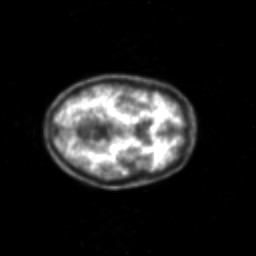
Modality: PET
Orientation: axial
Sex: female
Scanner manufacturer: siemens